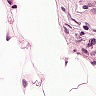
Metastatic tissue present: no